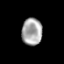
Tissue: prostate
Cell type: Epithelial cells
Senescence score: 0.2728
Nuclear area (px): 541
Mean DAPI intensity: 167.445